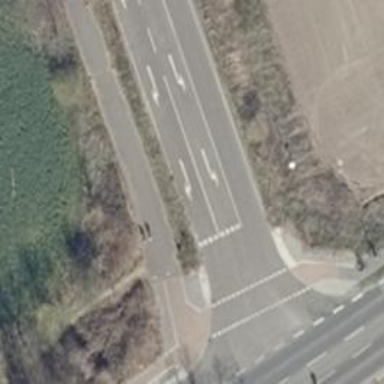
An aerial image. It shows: Unclassified road with asphalt surface.